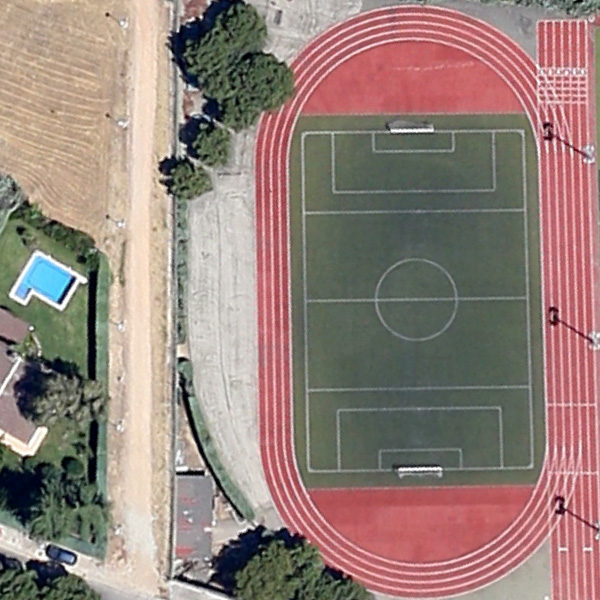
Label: Playground